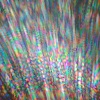
Label: sunburn